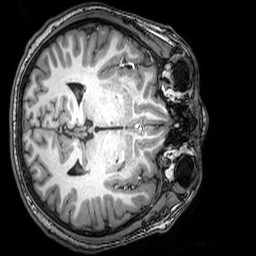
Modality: T1w
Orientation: axial
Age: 19
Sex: male
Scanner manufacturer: philips
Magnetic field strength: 3 T
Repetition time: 0.008113 s
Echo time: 0.003709 s